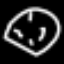
Label: clock